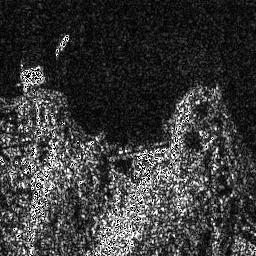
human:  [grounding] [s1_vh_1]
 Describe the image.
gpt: In the satellite image, there is  <ref>1 medium ship </ref> <box>[[19, 12, 27, 22, 0]]</box> located at top left.